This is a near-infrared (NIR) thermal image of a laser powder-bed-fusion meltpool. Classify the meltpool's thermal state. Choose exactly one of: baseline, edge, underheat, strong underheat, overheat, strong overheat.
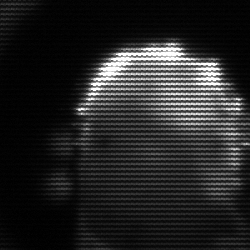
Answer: baseline